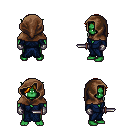
a pixel art fantasy rpg character, male body template, orc, green skin, blue robe, gold greaves, dark blonde loose hair, cloth hood, metal gloves, dagger, four views (front, back, left, right), 2x2 character sprite sheet, small pixel art, hard edges, no anti-aliasing